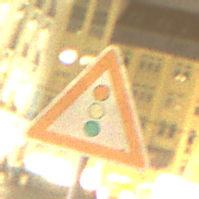
Verkehrszeichen: Lichtzeichenanlage
Umgebung: Outdoor, Urban
Tageszeit: Night
Wetter: Overcast
Licht: Artificial
Jahreszeit: NotSpecified
Kontrast: MediumContrast